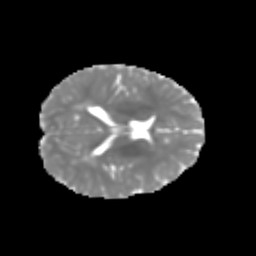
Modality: MD
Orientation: axial
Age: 7
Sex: male
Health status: healthy